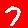
Digit: 7